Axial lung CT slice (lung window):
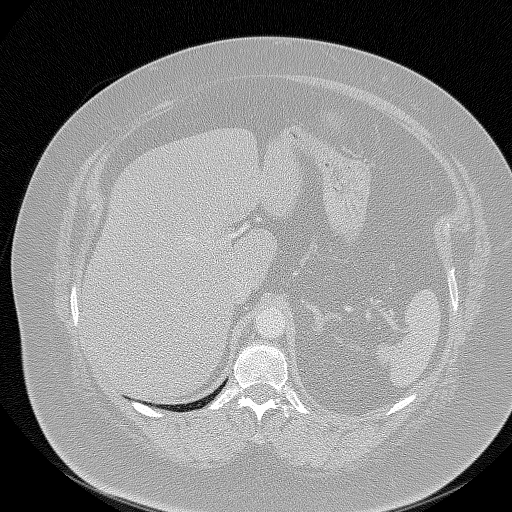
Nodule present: no